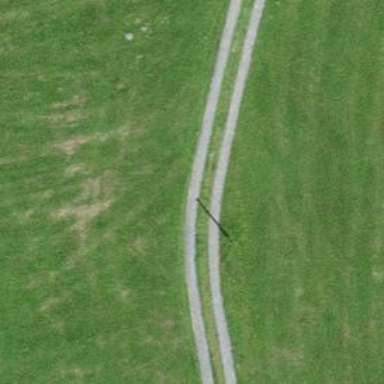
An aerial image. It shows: Track with grade 2 tracktype.